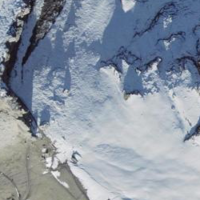
EUNIS habitat code: 48
Species observed at this site:
Pyrrhocorax graculus